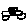
Label: car